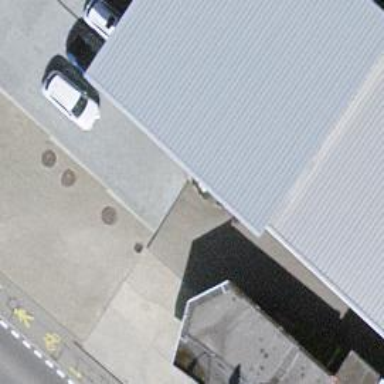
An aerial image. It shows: Fuel station that also offers car repair services.